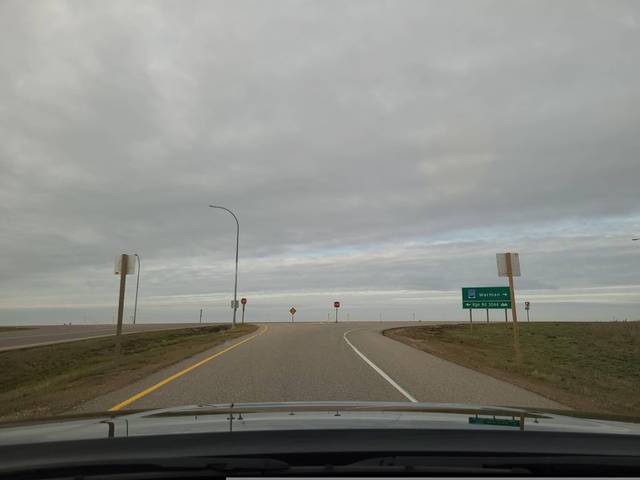
Region: Canada
Coordinates: 52.335, -106.544